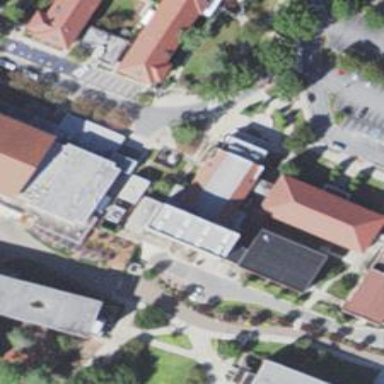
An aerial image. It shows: View of university building.